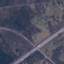
Label: Highway